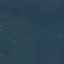
Land use / land cover: Forest